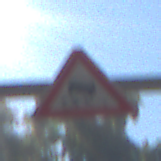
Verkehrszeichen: SchleuderOderRutschgefahr
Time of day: Midday
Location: Outdoor (RoadRail)
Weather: Clear
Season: NotSpecified
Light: Natural